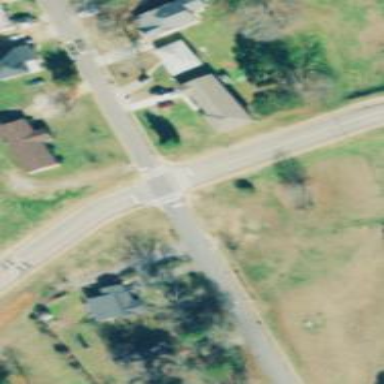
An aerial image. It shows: Marked road crossing.